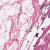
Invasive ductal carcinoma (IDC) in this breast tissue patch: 0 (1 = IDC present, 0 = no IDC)